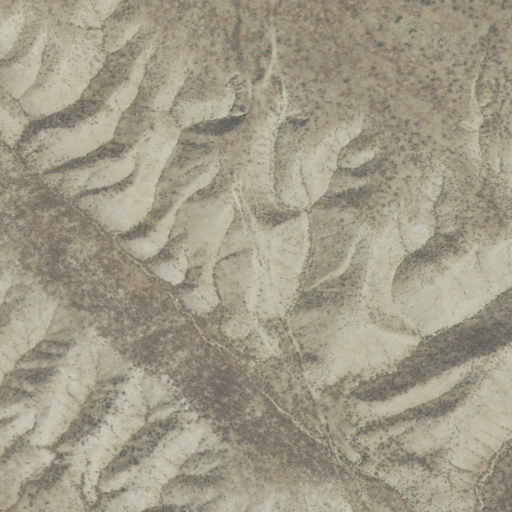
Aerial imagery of cliff(s) in California named Elkhorn Scarp containing grassland and shrub